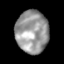
Tissue: skin
Cell type: Others
Senescence score: 0.7163
Nuclear area (px): 1356
Mean DAPI intensity: 153.407